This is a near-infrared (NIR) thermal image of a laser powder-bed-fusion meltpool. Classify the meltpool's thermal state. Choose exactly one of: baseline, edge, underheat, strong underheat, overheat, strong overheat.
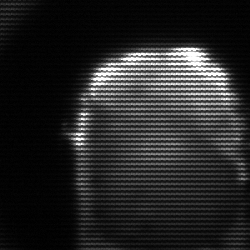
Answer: baseline